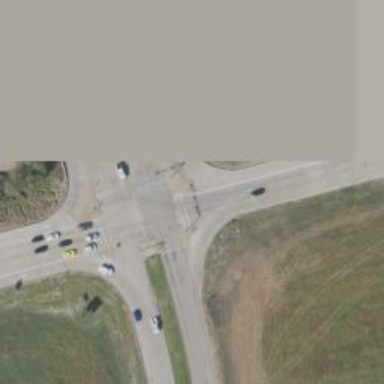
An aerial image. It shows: Marked footway crossing with lines.